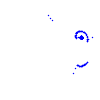
Particle: pion